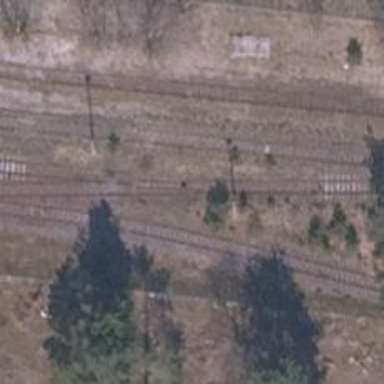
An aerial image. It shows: Railway switch.